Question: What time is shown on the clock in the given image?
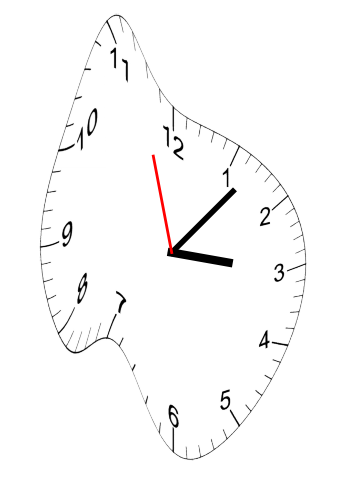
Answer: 03:06:57